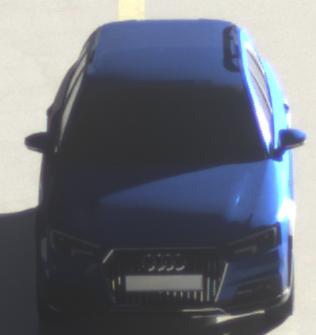
Make: Audi
Model: A4 Allroad 45 TFSI
Detailed model: A4 (B9) allroad
Model produced from: 2019/02
Model produced until: 2019/05
Doors: 5
Color: blue
Road condition: wet road
Daytime: sunrise or sunset
Contrast: medium contrast